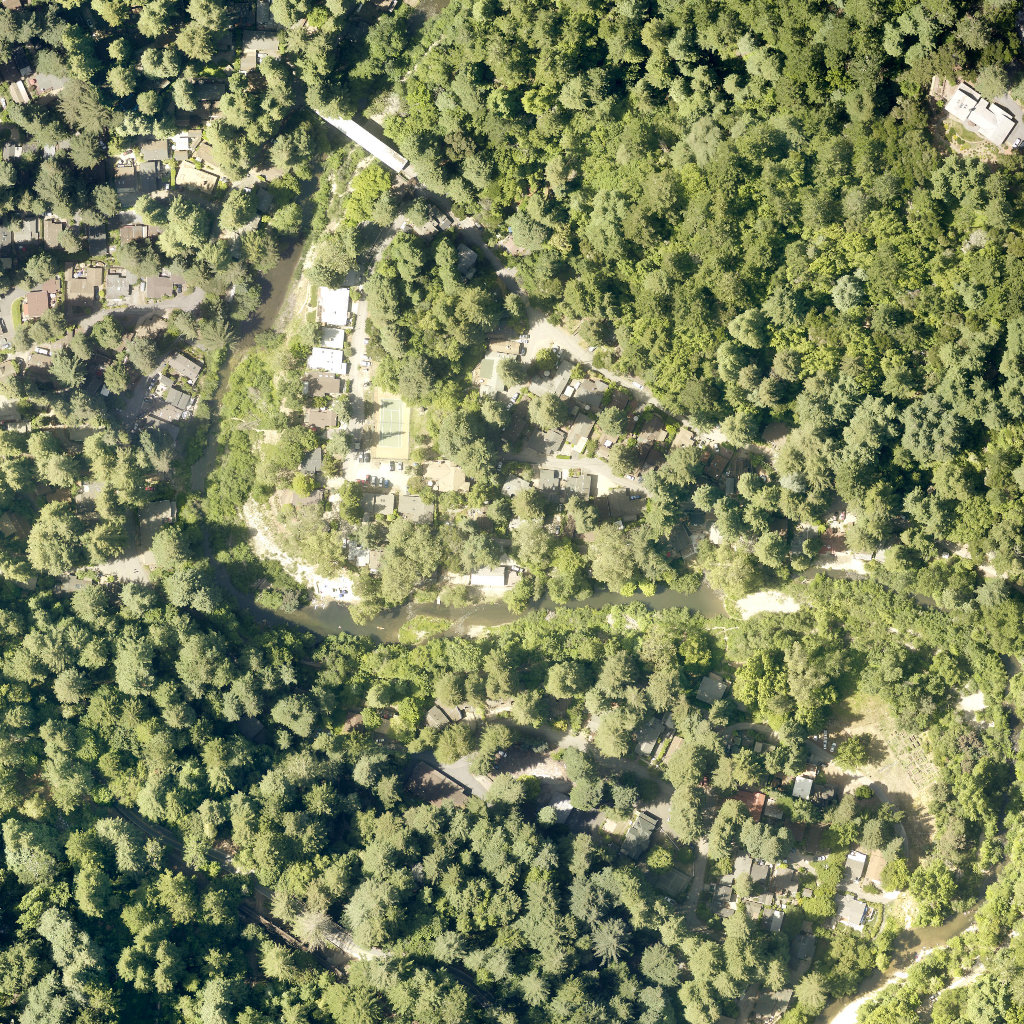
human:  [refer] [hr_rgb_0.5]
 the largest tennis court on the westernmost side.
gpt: <box>[[36, 37, 40, 44, 0]]</box>